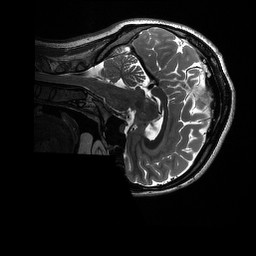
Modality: T2w
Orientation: sagittal
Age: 22
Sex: female